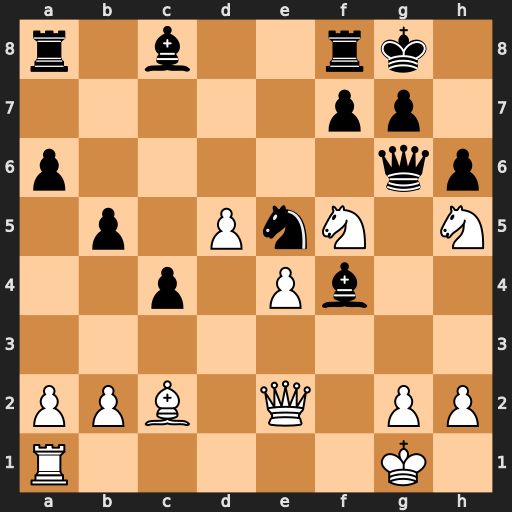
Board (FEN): r1b2rk1/5pp1/p5qp/1p1PnN1N/2p1Pb2/8/PPB1Q1PP/R5K1
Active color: w
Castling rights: -
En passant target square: -
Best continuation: Ne7+ Kh8 Nxg6+ fxg6 Nxf4